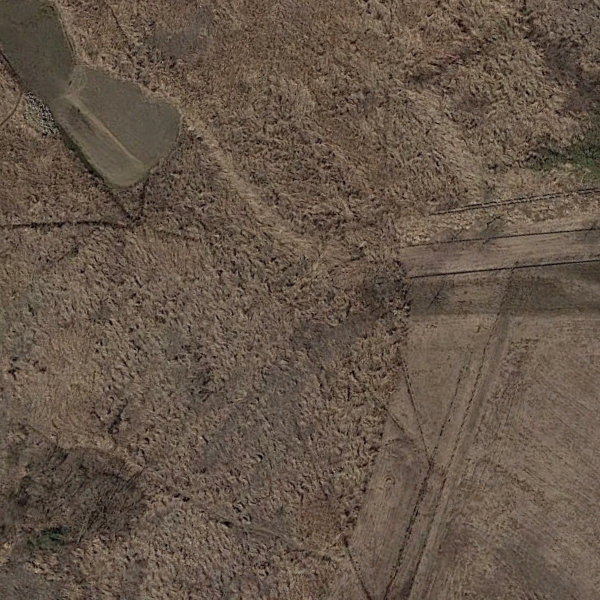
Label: BareLand